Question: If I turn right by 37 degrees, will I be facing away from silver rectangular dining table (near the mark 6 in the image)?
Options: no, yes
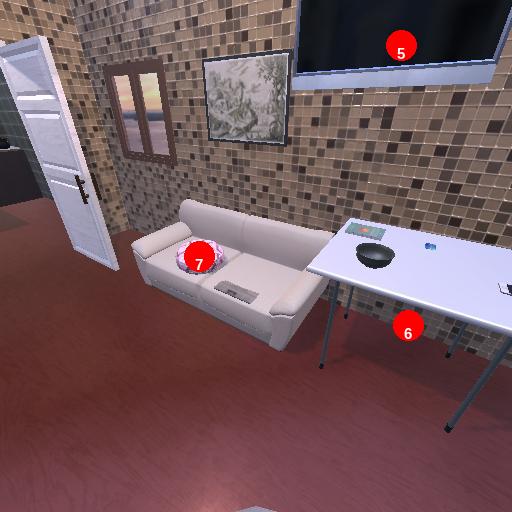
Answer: no